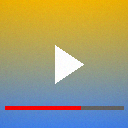
Screen state: on